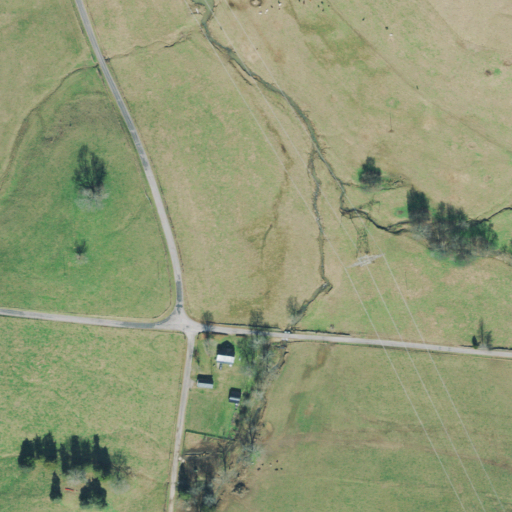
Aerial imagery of valley in Tennessee named Burgess Hollow containing pasture, open development, low intensity development, and deciduous forest